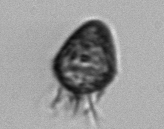
Label: Ciliophora